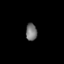
Tissue: lung
Cell type: Others
Senescence score: 0.2249
Nuclear area (px): 187
Mean DAPI intensity: 118.032